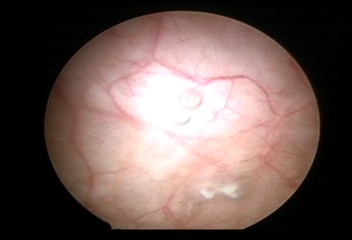
Modality: WLC
Class: Normal mucosa
Bladder cancer association: No